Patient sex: F
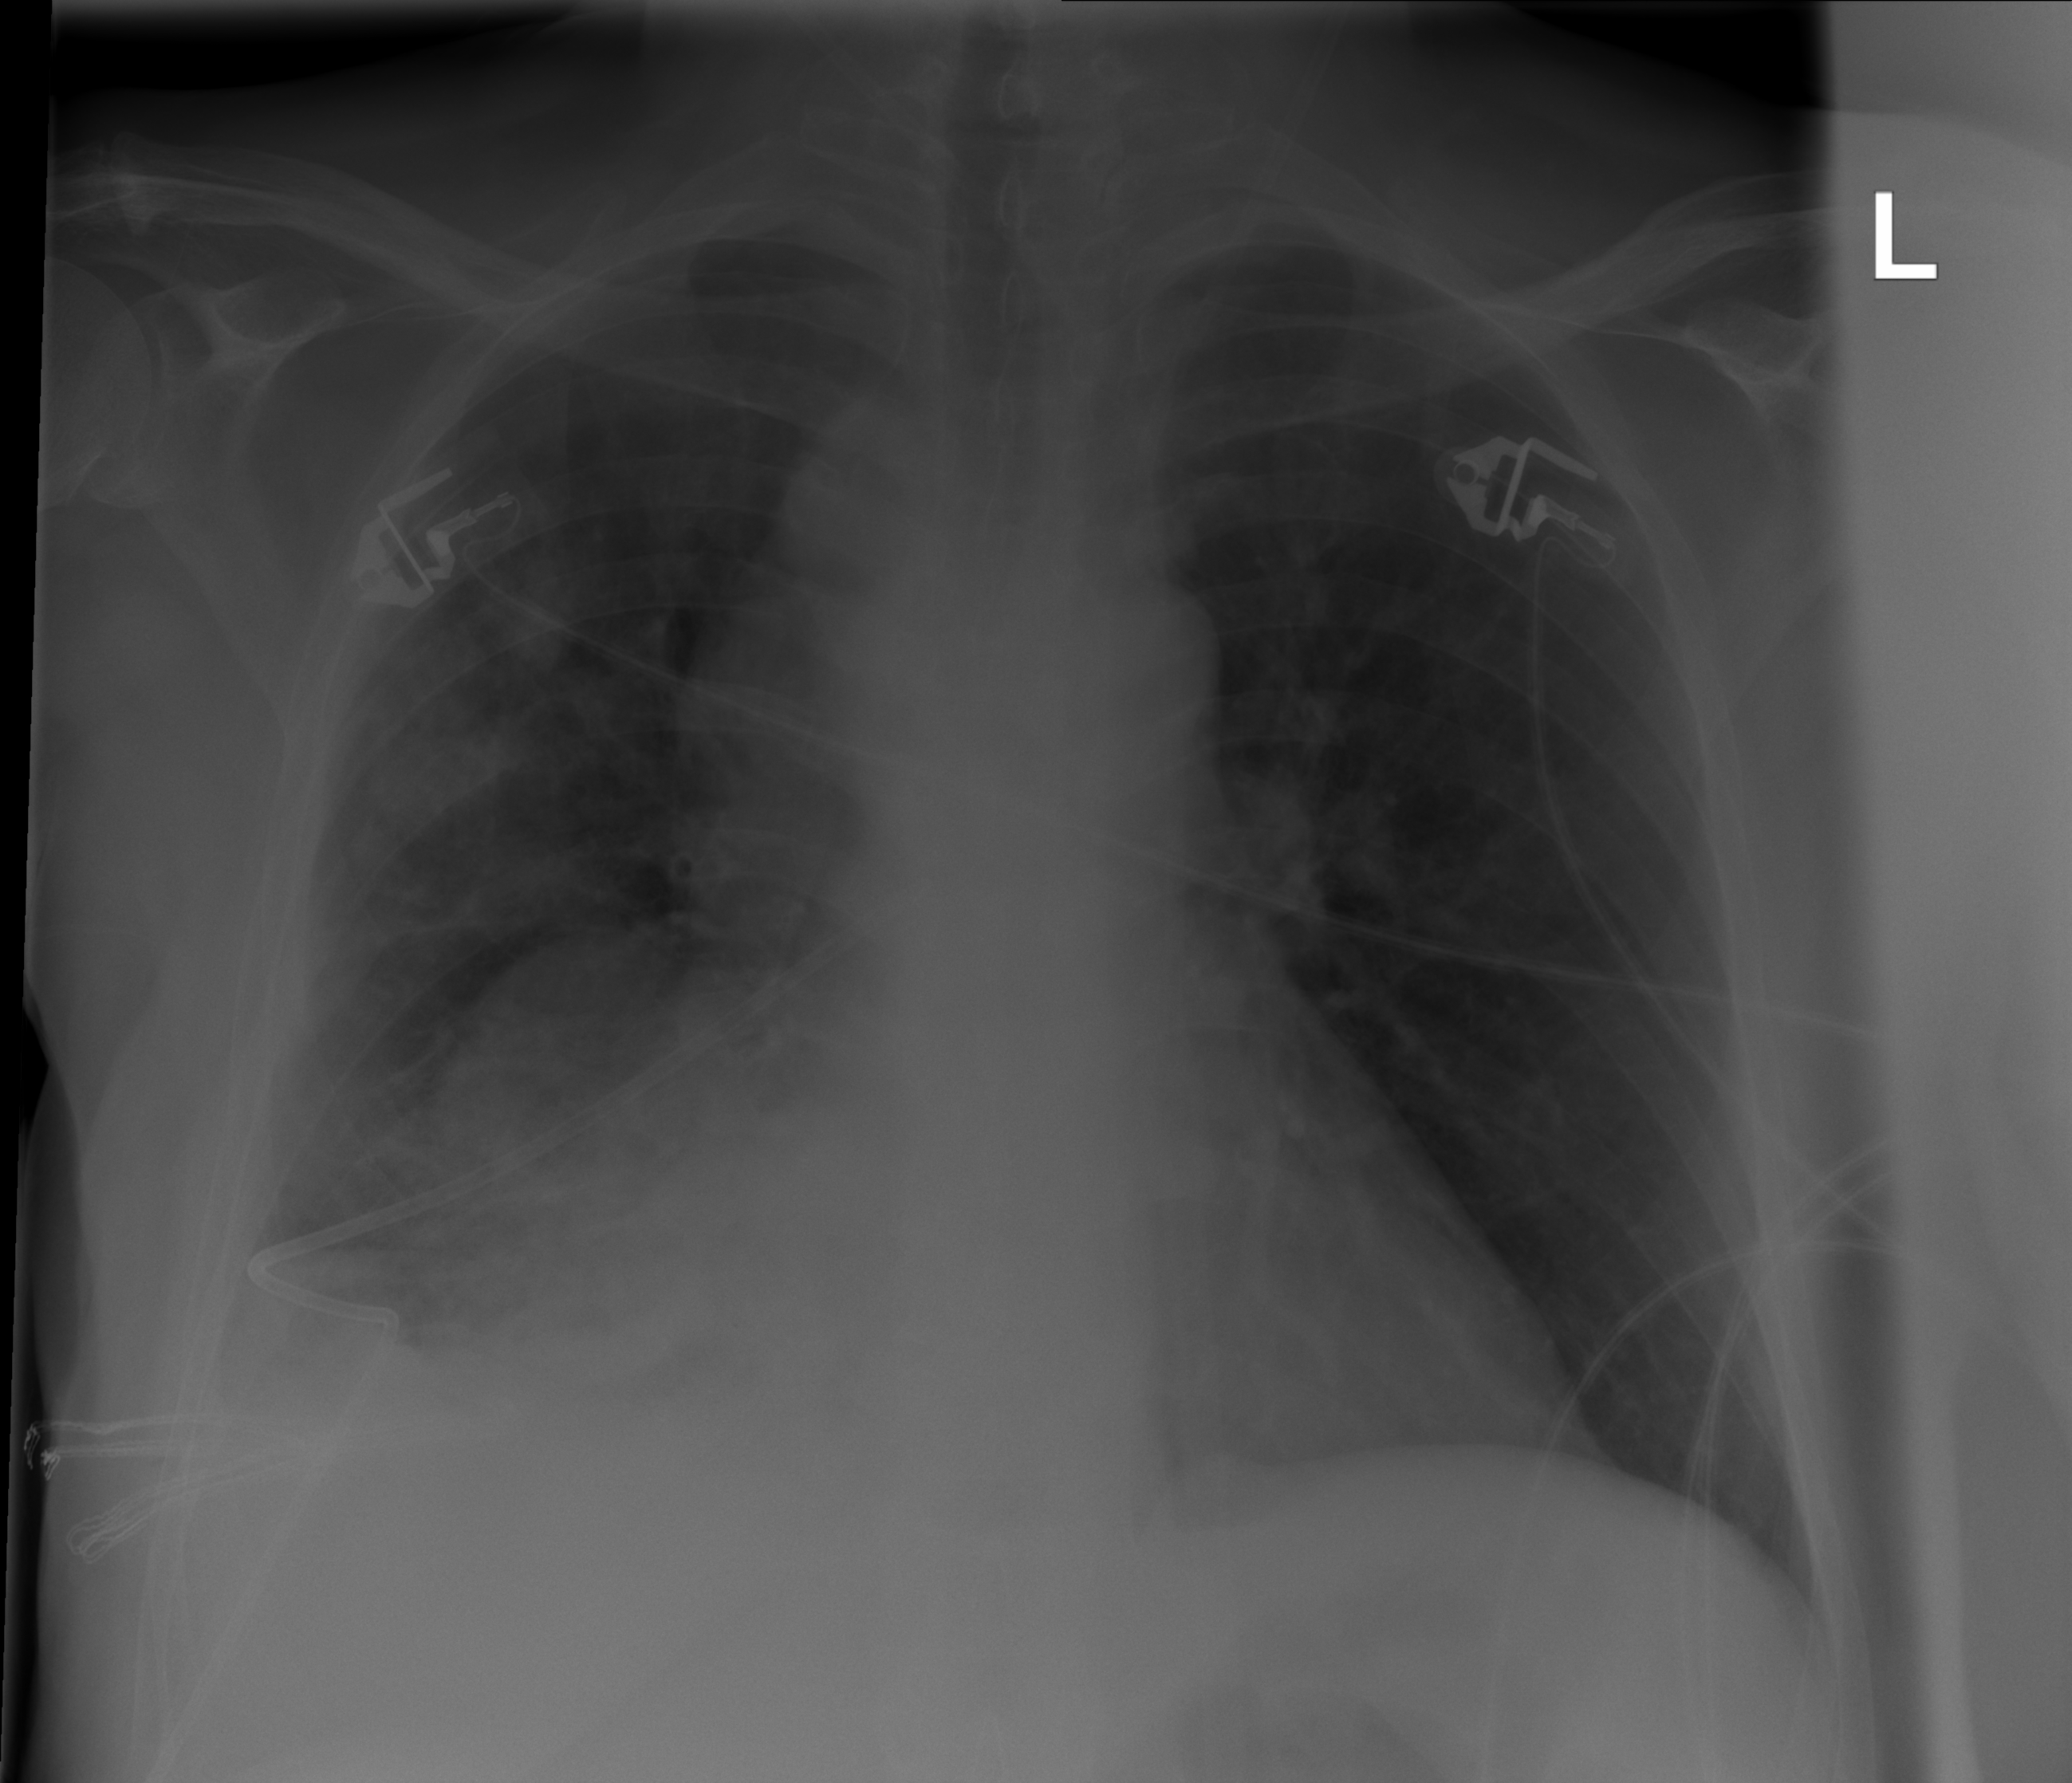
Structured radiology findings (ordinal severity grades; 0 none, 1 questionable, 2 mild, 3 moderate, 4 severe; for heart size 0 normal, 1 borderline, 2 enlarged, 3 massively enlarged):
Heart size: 0
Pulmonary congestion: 0
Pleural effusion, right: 2
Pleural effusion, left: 0
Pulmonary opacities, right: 2
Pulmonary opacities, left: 0
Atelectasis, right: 3
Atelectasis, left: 0